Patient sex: M
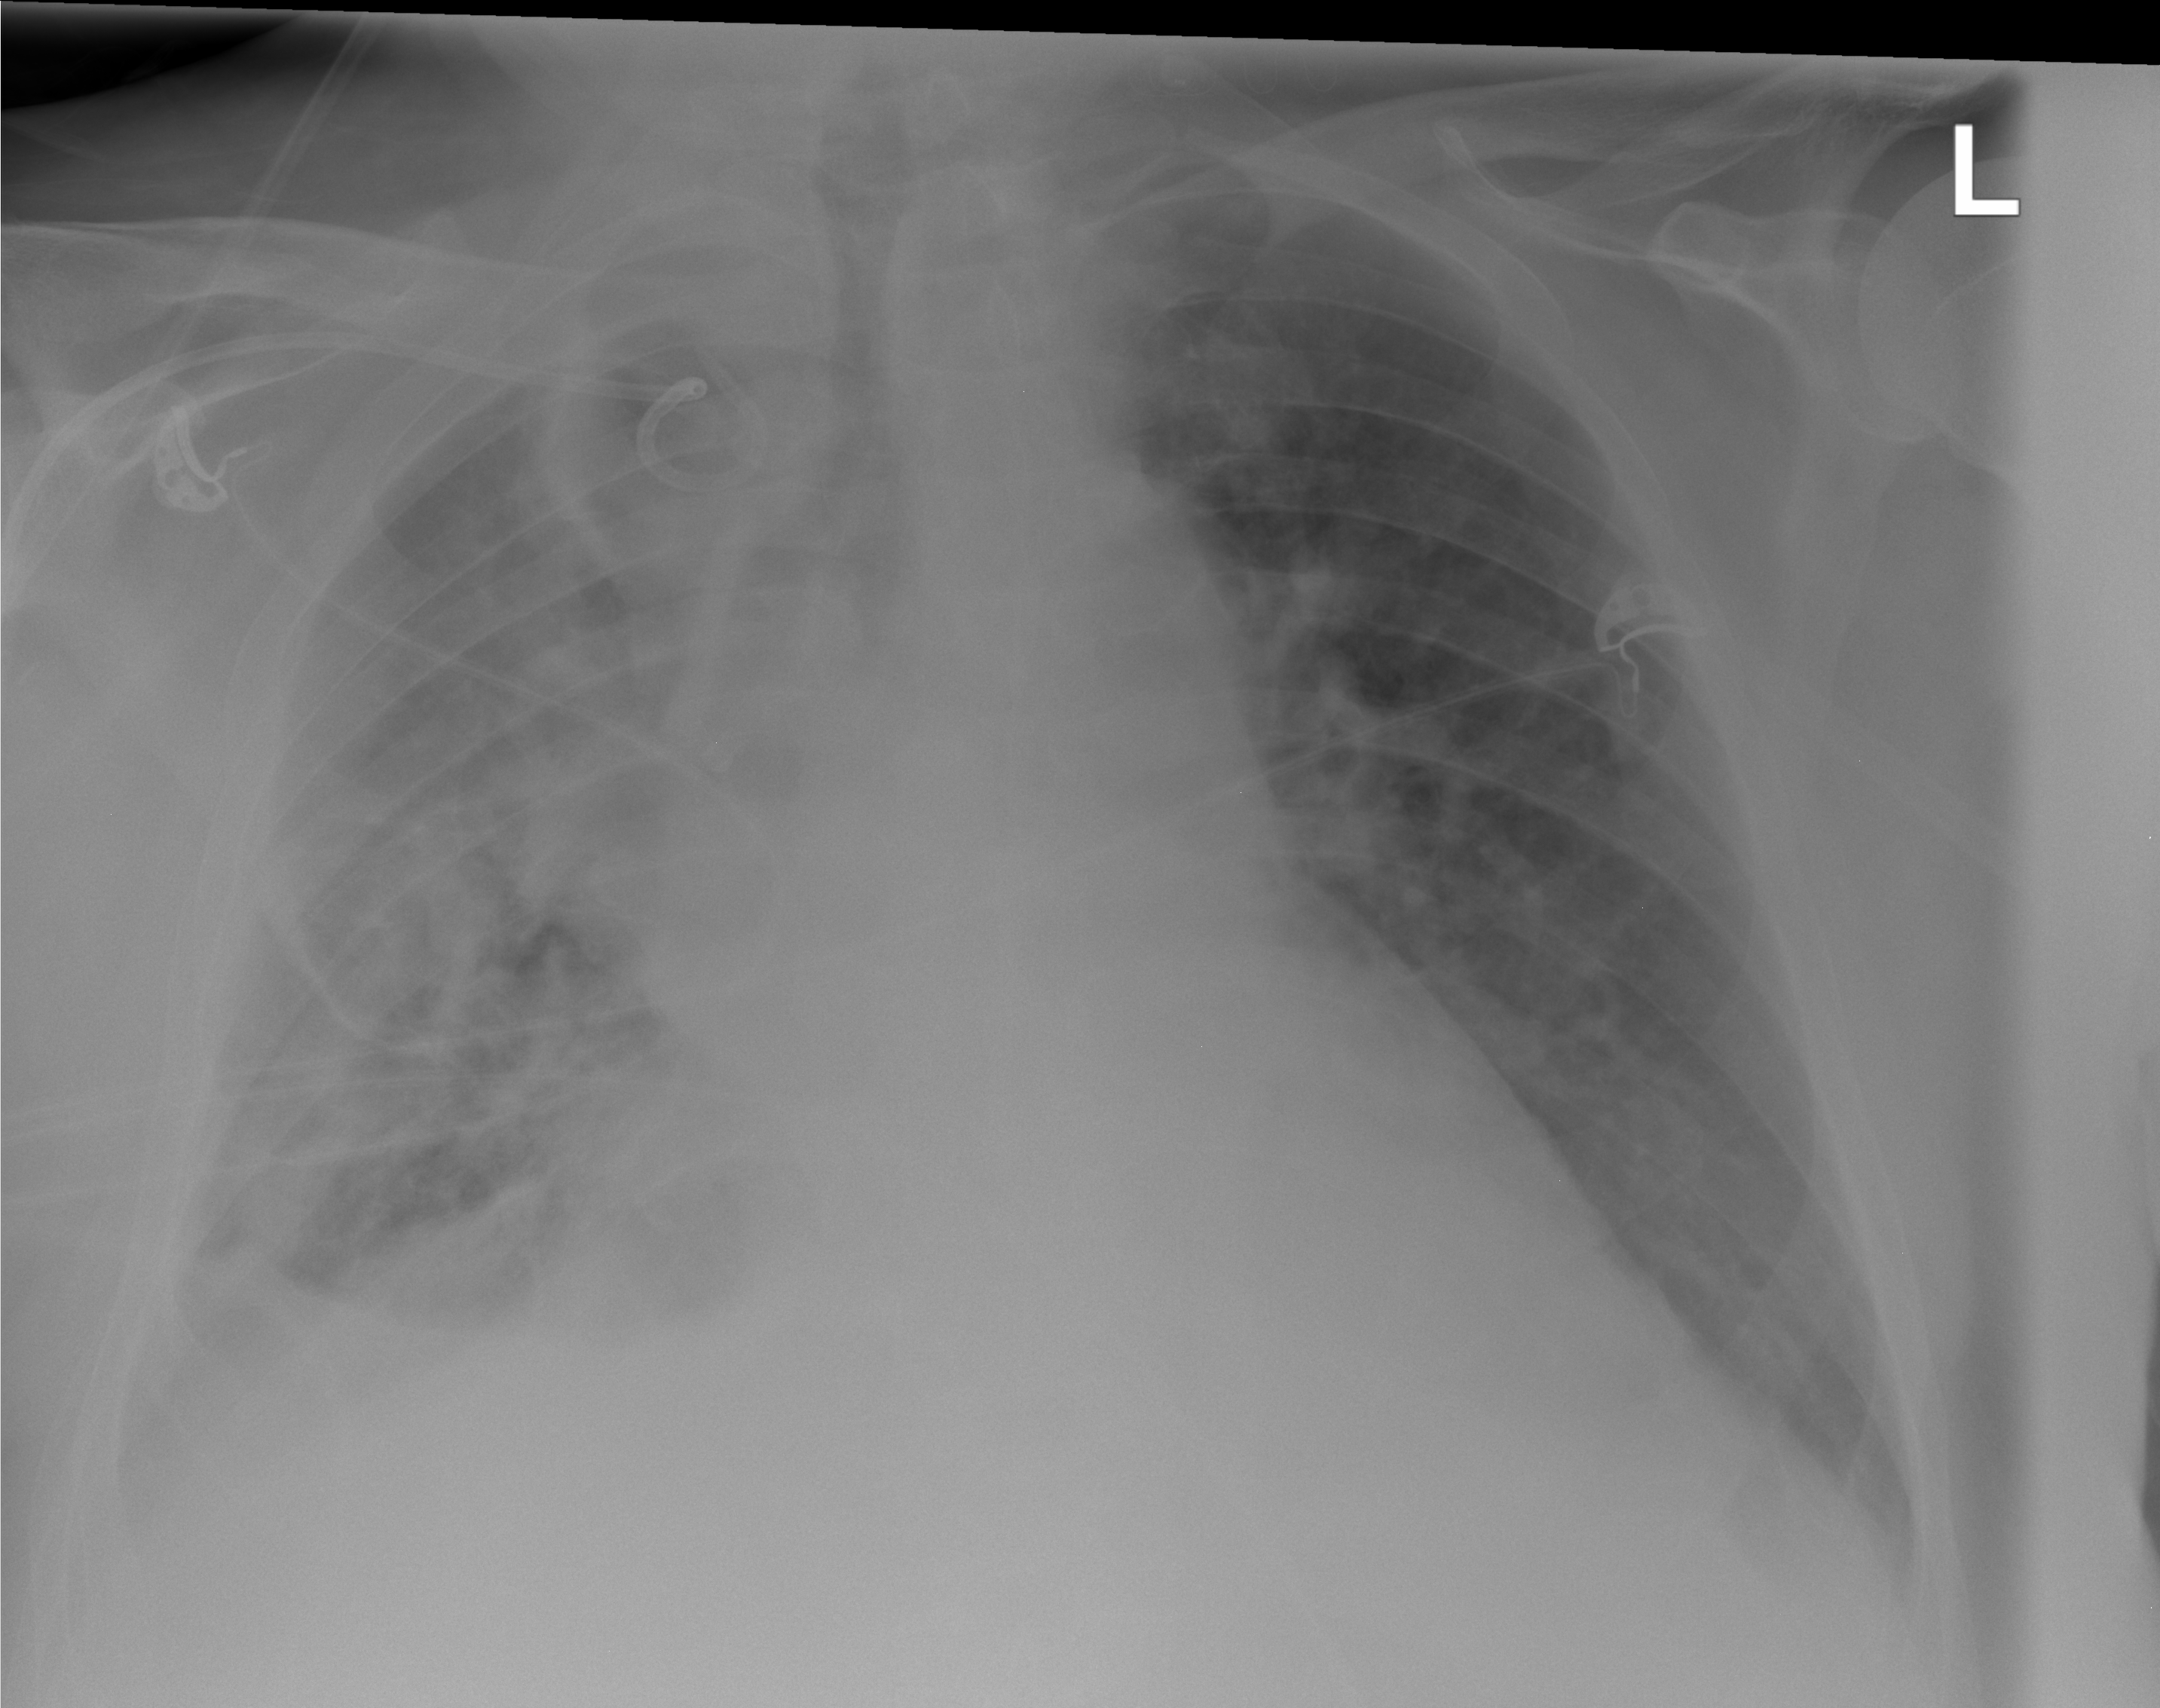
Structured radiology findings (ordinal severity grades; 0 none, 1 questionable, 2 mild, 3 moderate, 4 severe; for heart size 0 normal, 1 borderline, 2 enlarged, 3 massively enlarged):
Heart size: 2
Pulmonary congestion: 0
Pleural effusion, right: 2
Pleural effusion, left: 1
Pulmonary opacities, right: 3
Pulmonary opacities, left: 0
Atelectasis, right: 2
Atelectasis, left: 2